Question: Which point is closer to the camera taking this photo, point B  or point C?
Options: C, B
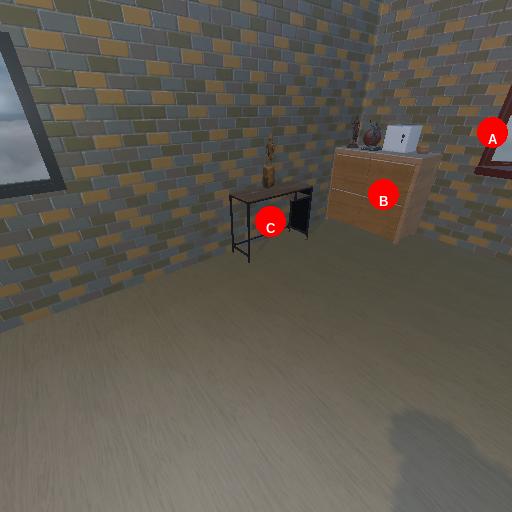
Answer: C